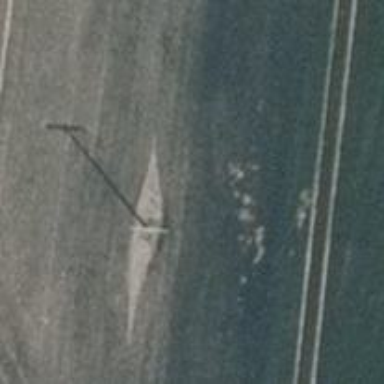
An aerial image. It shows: Power pole.